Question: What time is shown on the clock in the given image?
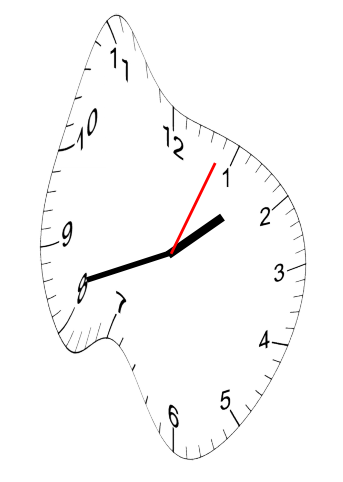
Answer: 01:42:04